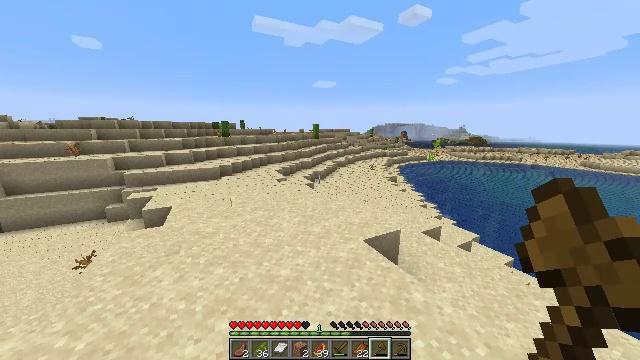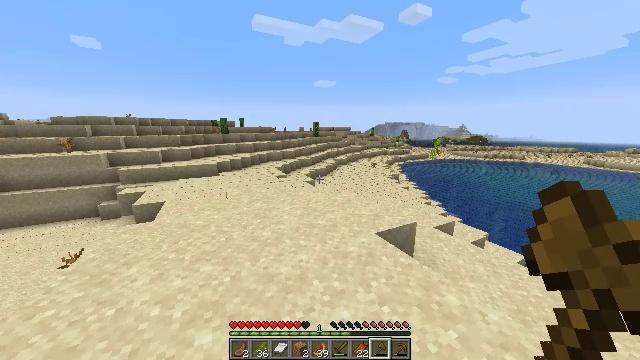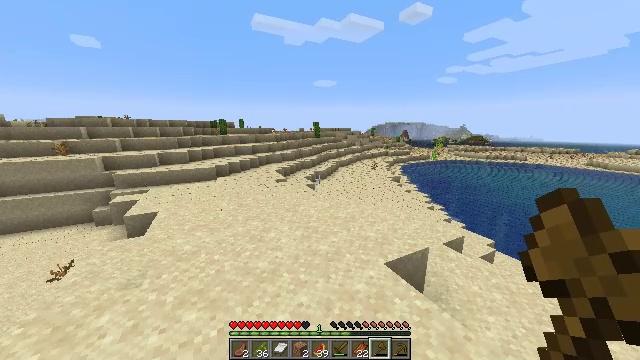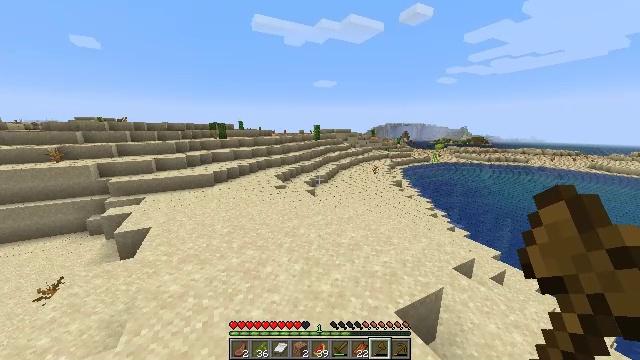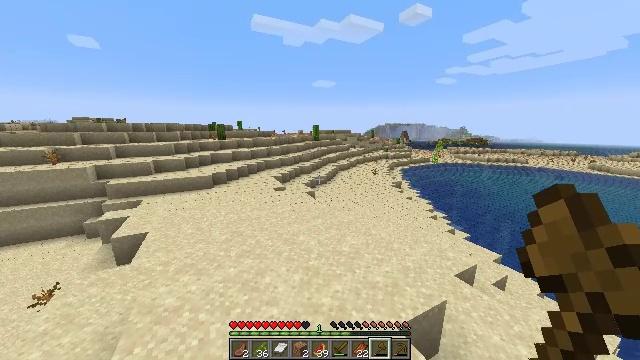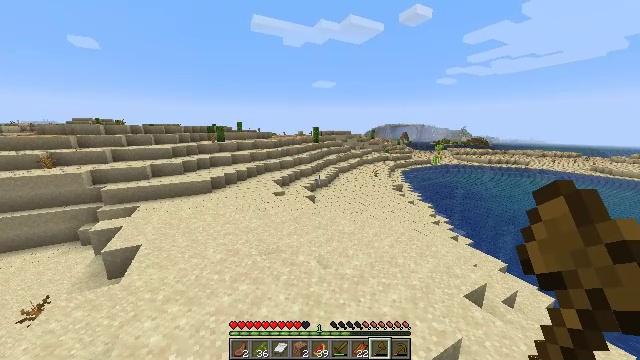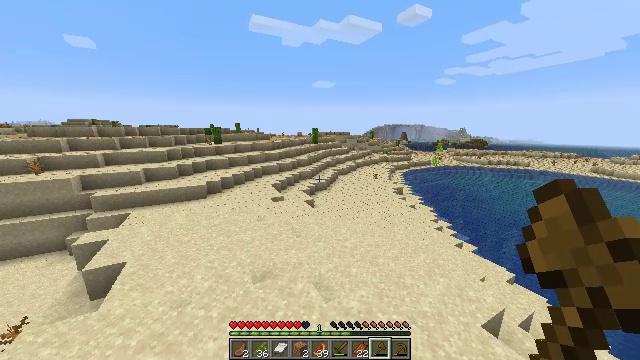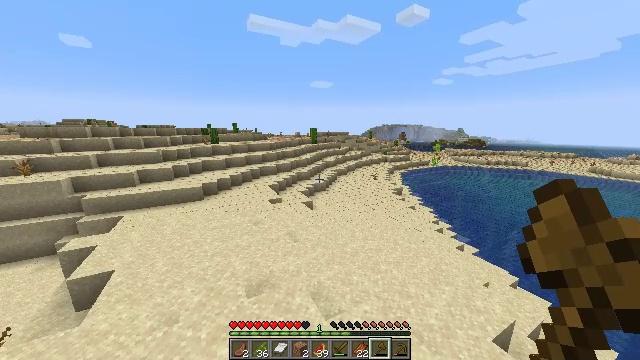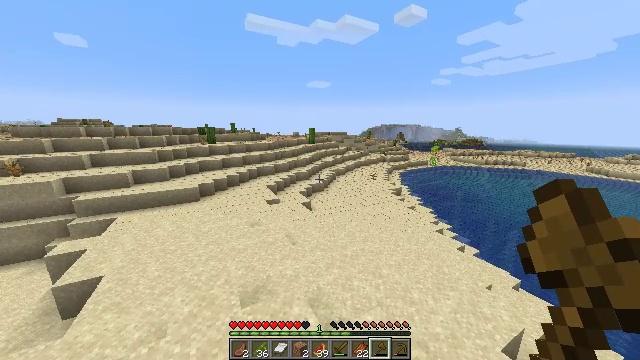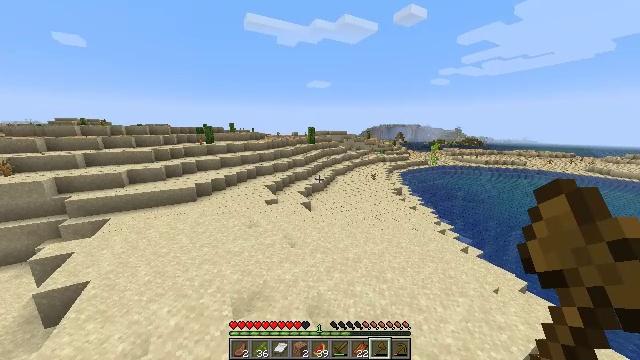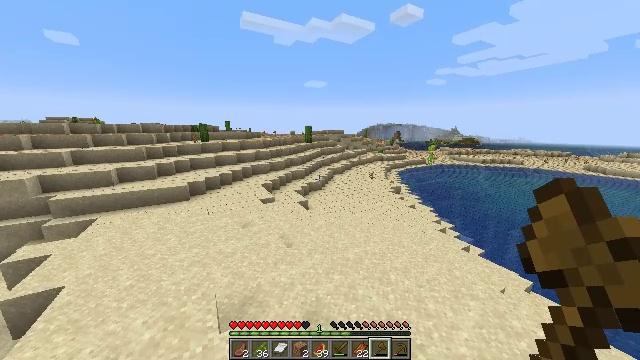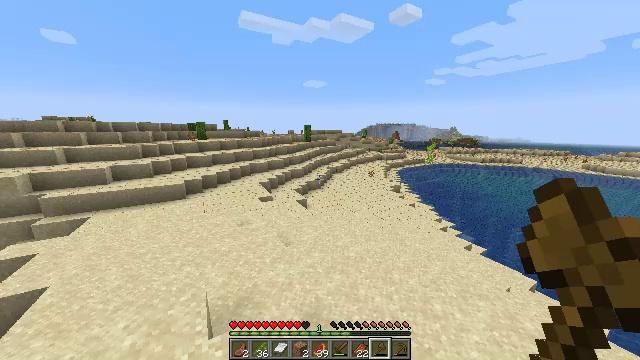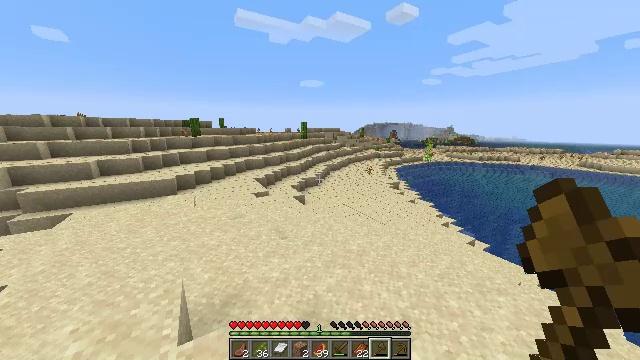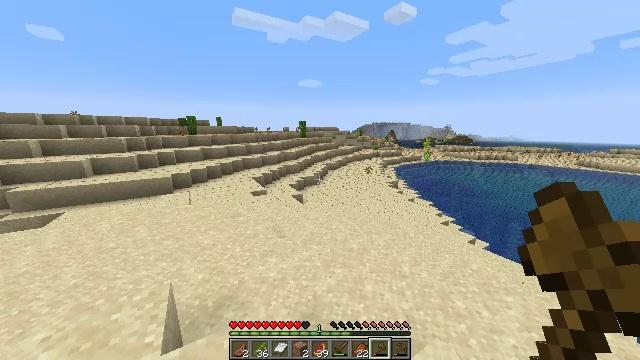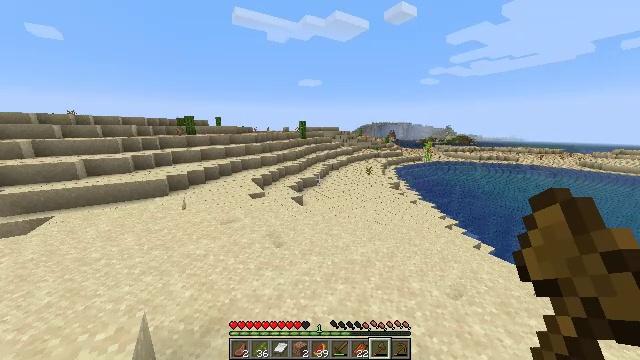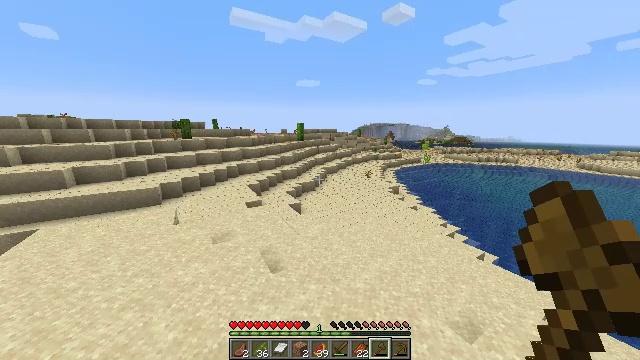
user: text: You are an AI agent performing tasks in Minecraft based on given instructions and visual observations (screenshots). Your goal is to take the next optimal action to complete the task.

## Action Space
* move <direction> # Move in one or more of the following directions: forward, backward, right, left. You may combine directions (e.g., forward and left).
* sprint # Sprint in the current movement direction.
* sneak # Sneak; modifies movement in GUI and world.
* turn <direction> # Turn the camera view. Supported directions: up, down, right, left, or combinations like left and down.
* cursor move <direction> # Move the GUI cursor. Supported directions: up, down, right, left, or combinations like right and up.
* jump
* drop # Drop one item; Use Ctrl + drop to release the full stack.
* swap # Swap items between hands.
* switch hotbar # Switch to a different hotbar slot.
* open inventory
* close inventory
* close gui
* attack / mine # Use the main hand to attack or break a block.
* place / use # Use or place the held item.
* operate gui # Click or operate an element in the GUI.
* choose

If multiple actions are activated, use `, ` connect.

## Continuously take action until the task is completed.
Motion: motion action
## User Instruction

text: Harvest the cactus plant.
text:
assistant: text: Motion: move forward, sprint, jump
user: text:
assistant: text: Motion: move forward, sprint, jump
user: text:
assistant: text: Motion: move forward, sprint, jump
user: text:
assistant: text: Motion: move forward, sprint, jump
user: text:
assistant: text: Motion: move forward, jump
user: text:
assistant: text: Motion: move forward, jump
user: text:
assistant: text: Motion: move forward, jump
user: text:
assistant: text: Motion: move forward, jump
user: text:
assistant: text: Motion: move forward, jump
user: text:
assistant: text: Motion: move forward, jump
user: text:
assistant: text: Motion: move forward, jump
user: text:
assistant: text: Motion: move forward, jump
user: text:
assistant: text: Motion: move forward, jump
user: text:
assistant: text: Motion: move forward, sprint, jump
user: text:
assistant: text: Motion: move forward, sprint, jump
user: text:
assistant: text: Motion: move forward, sprint, jump
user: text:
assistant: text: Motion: move forward, sprint, jump
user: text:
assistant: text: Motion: move forward, jump
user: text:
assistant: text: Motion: move forward, jump
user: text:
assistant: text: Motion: move forward, jump
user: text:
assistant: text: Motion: move forward, jump
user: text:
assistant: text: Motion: move forward, jump
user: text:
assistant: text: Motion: move forward, jump
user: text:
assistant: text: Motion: move forward, jump
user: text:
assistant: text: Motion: move forward, jump
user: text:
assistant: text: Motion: move forward, jump
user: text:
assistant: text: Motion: move forward, jump
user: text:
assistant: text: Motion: move forward, sprint, jump
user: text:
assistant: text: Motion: move forward, sprint, jump
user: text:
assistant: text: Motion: move forward, sprint, jump